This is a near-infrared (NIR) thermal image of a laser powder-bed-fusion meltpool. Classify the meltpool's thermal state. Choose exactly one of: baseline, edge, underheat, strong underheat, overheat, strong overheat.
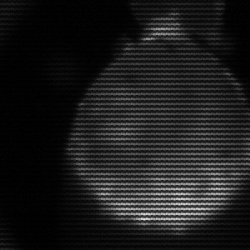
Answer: edge